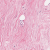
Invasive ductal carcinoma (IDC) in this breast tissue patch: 0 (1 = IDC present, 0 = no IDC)